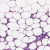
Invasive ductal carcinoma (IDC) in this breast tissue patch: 1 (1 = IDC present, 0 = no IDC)